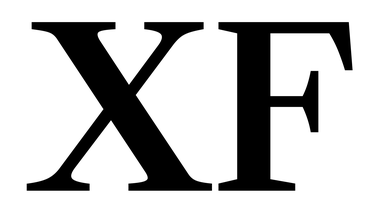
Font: LibreCaslonText_SemiBold